七年级 · 立体几何学
易拉罐装的饮料一箱24瓶(易拉罐可视作圆柱).小明设计可两种形式的包装箱, 如图是箱子底部的摆放形式.

图 1

图 2

方案1:如图1, 底部横行放6瓶, 直列放4瓶, 共放一层, 纸箱的高等于一个易拉罐的高;
方案2:如图2, 底部横行放 4 瓶, 直列放3瓶, 共放二层, 纸箱的高等于两个易拉罐的高之和;

若易拉罐总体积与纸箱容积的比叫做纸箱空间的利用率, 比较方案1和方案 2 的纸箱空间的利用率的大小.
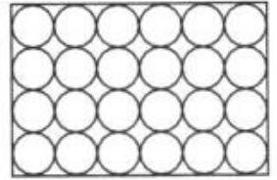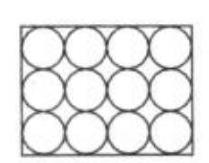
答案: 【答案】解：设易拉罐的底面半径为 $r$, 高为 $h$, 每个易拉罐的体积 $=\pi r^{2} h$,方案1: 易拉罐所占的总体积 $=24 \pi r^{2} h$, 长方体纸箱的体积 $=12 r \cdot 8 r \cdot h$,所以纸箱的空间利用率 $=\frac{24 \pi r^{2} h}{12 r \cdot 8 r \cdot h}=\frac{\pi}{4}$;

方案2: 易拉罐所占的总体积 $=24 \pi r^{2} h$, 长方体纸箱的体积 $=8 r \cdot 6 r \cdot 2 h$,所以纸箱的空间利用率 $=\frac{24 \pi r^{2} h}{8 r \cdot 6 r \cdot 2 h}=\frac{\pi}{4}$;

所以方案 1 和方案 2 的纸箱空间的利用率相同.

【解析】此题主要考查了整式的除法运算, 正确求出长方体体积是解题关键. 根据题意分别得出长方体的体积以及易拉罐的总体积进而得出答案.